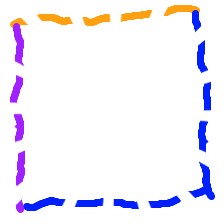
Shape: square